Aerial crown-view tile of a tropical tree (Barro Colorado Island, Panama), acquired 20241112:
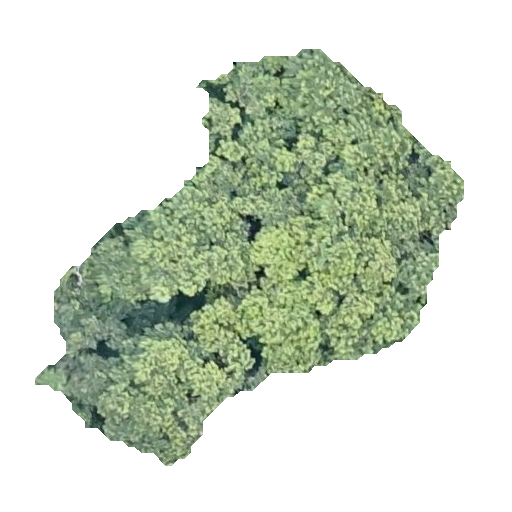
Species: Luehea seemannii
GBIF accepted scientific name: Luehea seemannii
Crown area: 152.135 m²